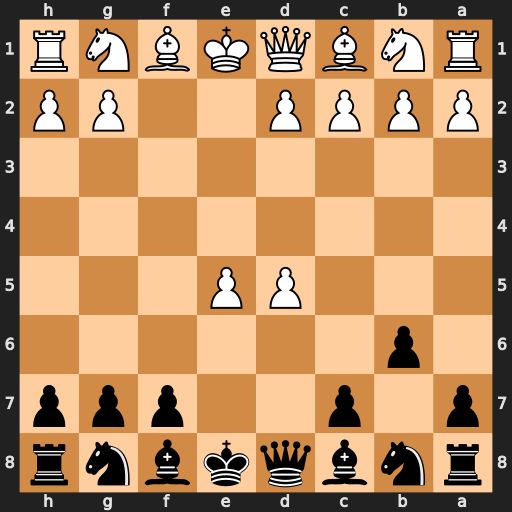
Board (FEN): rnbqkbnr/p1p2ppp/1p6/3PP3/8/8/PPPP2PP/RNBQKBNR
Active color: b
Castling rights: KQkq
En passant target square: -
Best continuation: Qh4+ g3 Qe4+ Qe2 Qxh1 Qg2 Qxg2